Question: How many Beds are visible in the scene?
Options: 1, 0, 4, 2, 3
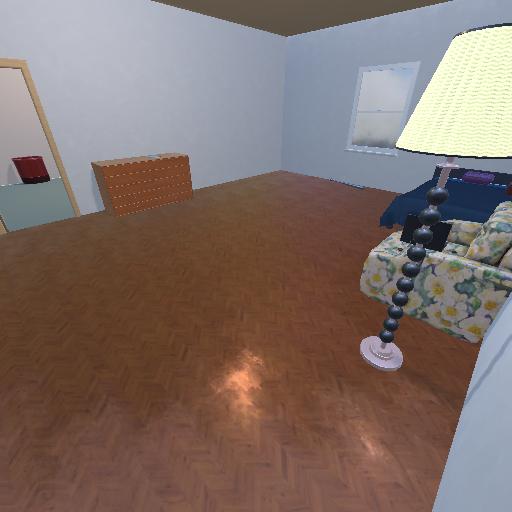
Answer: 1